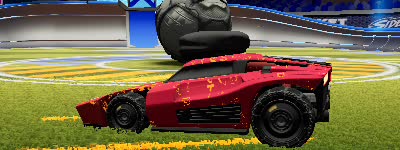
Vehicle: breakout